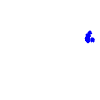
Particle: electron